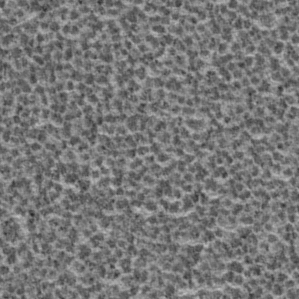
Label: frost